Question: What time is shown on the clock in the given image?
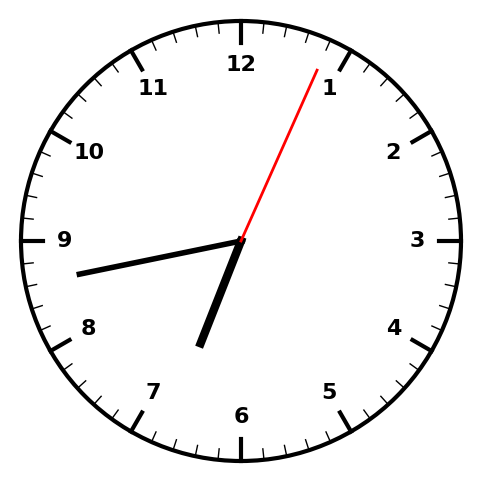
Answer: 06:43:04